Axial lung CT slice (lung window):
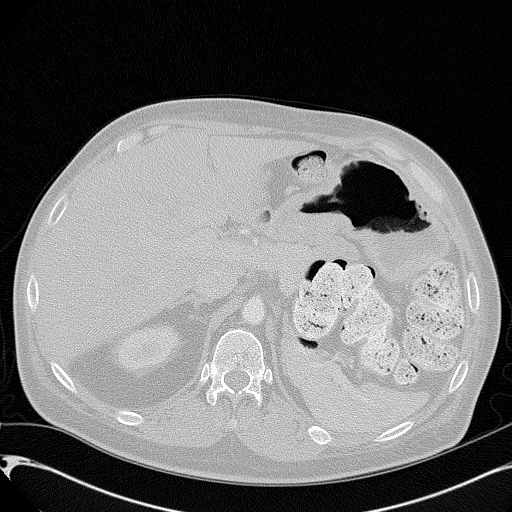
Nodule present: no